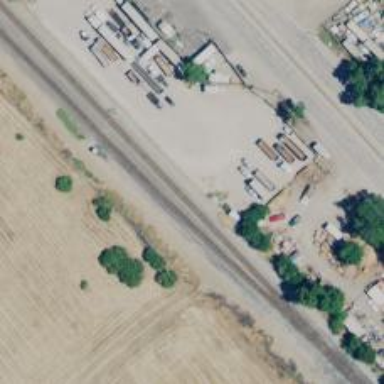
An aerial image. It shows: Siding service facility.